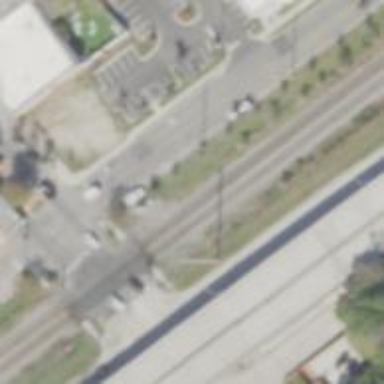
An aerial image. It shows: Railway crossing.